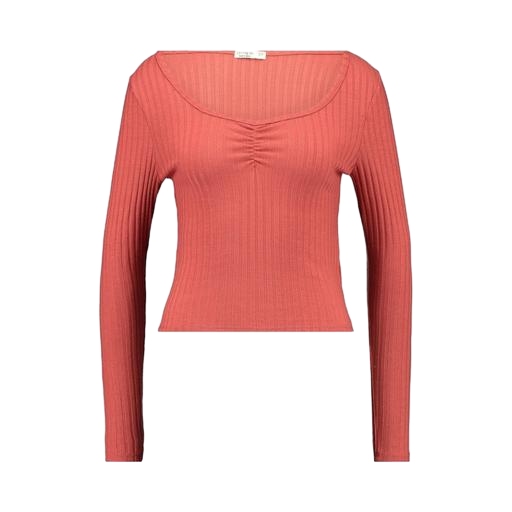
long-sleeve top, her longsleeve top, pink long sleeve crop top, white background